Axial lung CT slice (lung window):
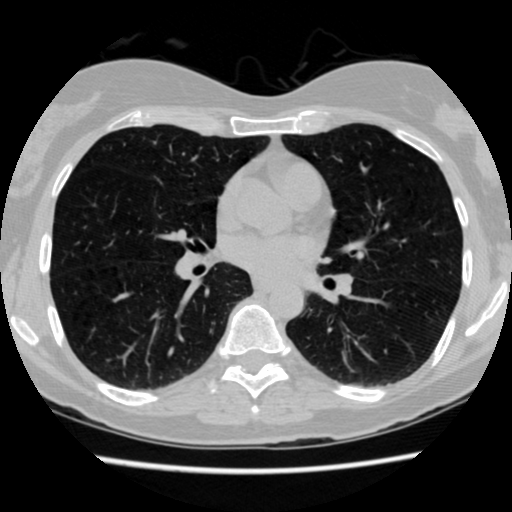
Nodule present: no